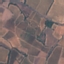
Land use / land cover: PermanentCrop